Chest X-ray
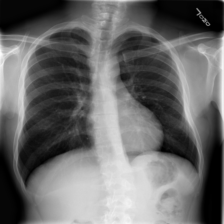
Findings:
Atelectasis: negative
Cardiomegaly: negative
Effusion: negative
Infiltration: negative
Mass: negative
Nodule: negative
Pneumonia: negative
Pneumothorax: negative
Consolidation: negative
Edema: negative
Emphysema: negative
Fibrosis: negative
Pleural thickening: negative
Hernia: negative